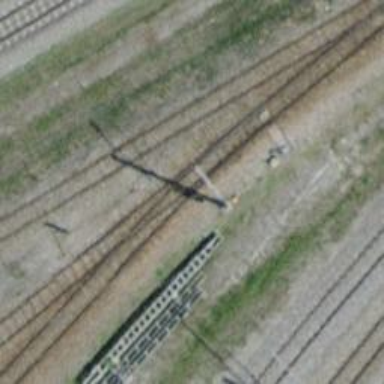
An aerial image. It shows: Railway switch.